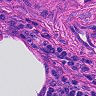
Metastatic tissue present: no